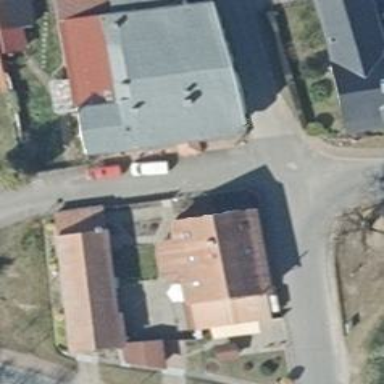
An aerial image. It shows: Restaurant.